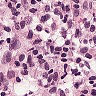
Metastatic tissue present: no